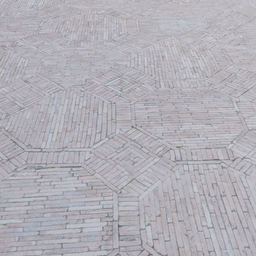
Label: architecture